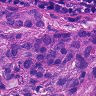
Metastatic tissue present: yes